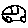
Label: car